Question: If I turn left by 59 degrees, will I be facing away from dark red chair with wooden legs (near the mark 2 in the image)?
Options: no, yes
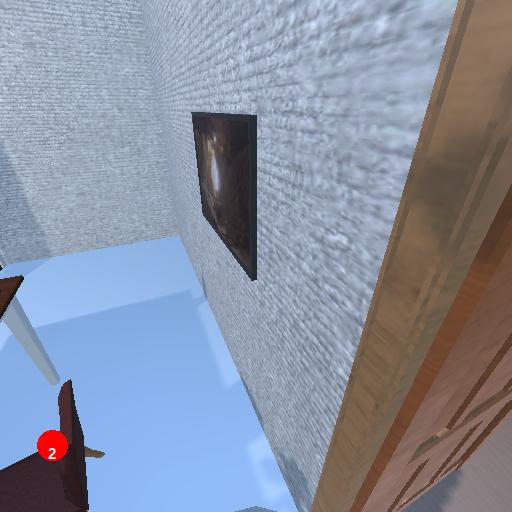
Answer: no